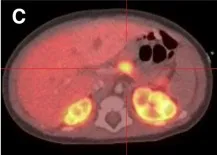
18F-DOPA PET/CT Pancreatic Imaging. The previous patient with the same KCNJ11 mutation demonstrated similar findings on 18F-DOPA PET-CT scanning with diffuse uptake throughout the pancreas at 44 min post-injection on both MIP and merged PET-CT coronal images (d, e).
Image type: radiology (pet)